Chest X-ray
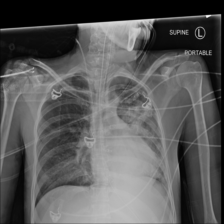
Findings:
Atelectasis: negative
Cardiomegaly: negative
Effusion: negative
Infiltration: positive
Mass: negative
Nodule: negative
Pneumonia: negative
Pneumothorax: negative
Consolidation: positive
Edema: negative
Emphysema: negative
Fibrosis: negative
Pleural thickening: negative
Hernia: negative